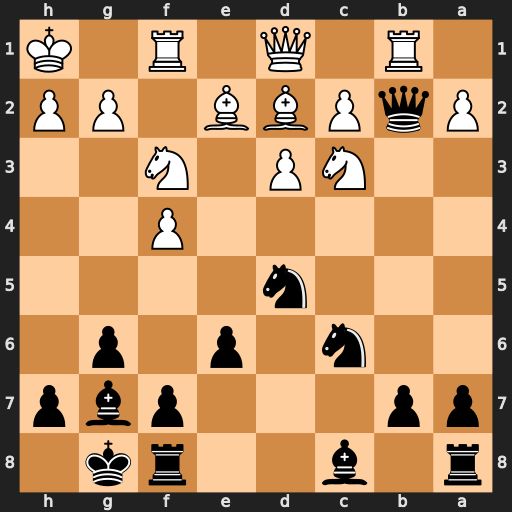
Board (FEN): r1b2rk1/pp3pbp/2n1p1p1/3n4/5P2/2NP1N2/PqPBB1PP/1R1Q1R1K
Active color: b
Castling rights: -
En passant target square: -
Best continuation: Nxc3 Rxb2 Nxd1 Rb3 Nb2